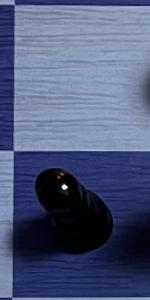
Label: Pawn_Black